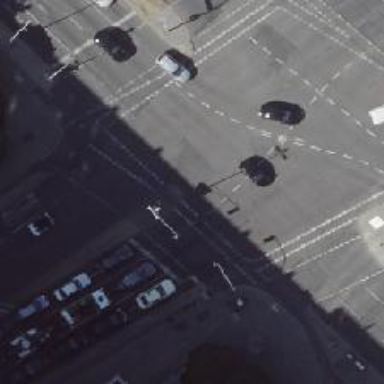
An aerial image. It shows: Asphalt footway with crossing equipped with traffic signals.